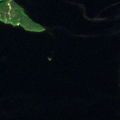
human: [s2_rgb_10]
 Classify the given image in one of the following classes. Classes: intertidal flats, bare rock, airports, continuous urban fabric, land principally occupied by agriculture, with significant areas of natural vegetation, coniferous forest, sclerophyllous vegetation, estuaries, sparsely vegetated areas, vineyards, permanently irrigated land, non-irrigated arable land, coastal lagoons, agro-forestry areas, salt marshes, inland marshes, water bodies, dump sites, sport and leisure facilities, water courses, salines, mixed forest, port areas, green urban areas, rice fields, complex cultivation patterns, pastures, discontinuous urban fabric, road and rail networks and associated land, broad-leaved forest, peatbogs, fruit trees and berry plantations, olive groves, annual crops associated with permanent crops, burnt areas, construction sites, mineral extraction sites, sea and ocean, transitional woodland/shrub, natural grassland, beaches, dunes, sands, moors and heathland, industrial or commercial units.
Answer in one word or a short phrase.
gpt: coniferous forest, water bodies